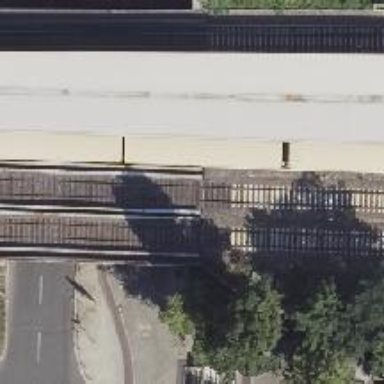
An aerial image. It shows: Bridge for light rail electrified railway.